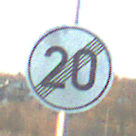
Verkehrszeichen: EndeGeschwindigkeit20
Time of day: SunriseSunset
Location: Outdoor (RoadRail)
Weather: PartlyCloudy
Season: NotSpecified
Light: Natural